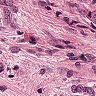
Metastatic tissue present: yes